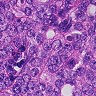
Metastatic tissue present: yes